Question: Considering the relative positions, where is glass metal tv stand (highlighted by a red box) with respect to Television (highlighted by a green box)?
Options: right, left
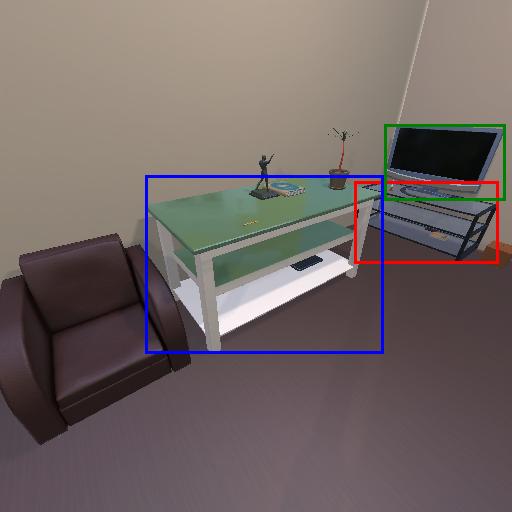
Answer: right